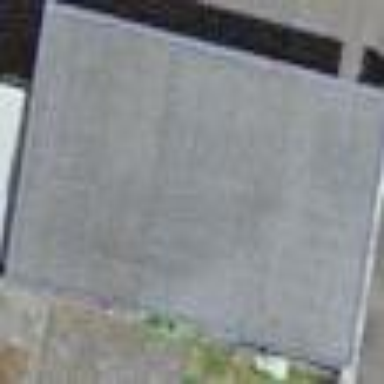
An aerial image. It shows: Garage building.